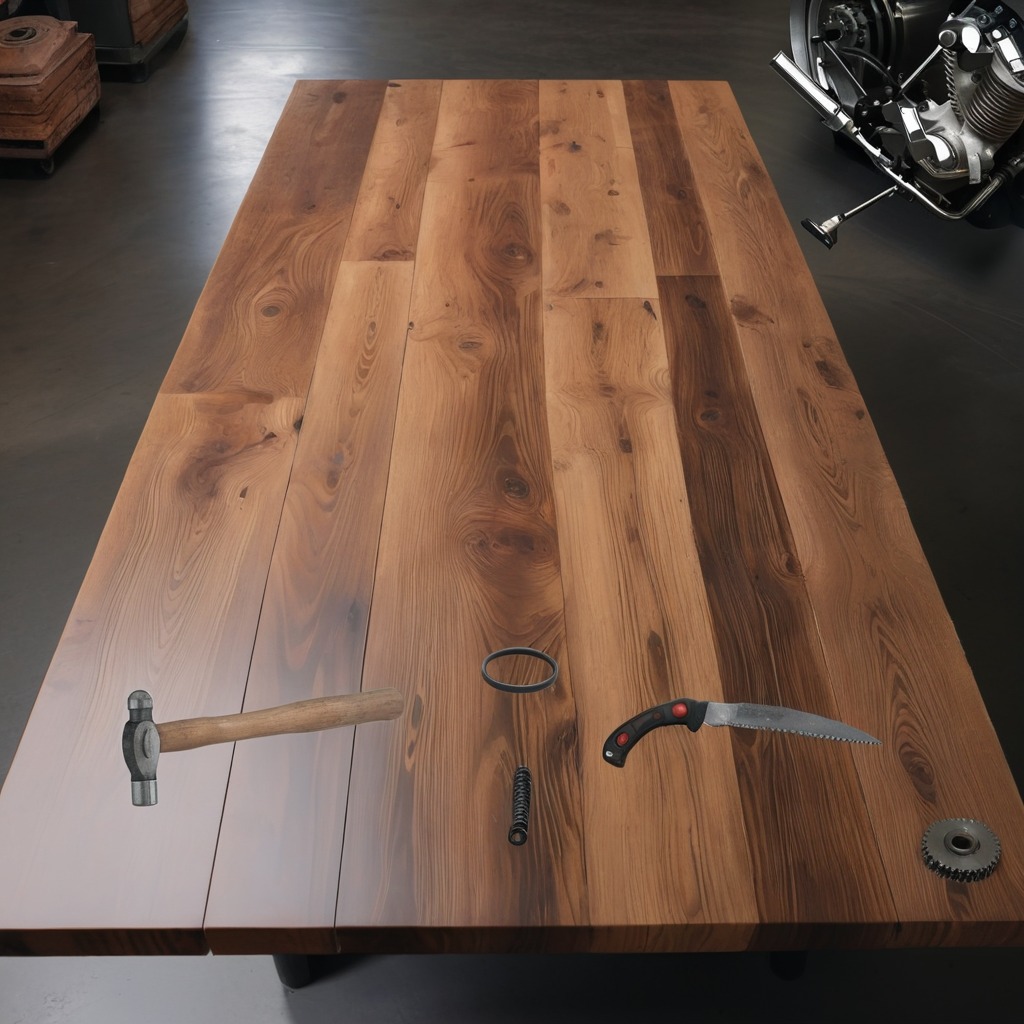
A rubber Oring, a steel gear with teeth, a hammer, a coiled metal spring, and a handheld metal saw are lying on the oil-spilled wooden table in a vintage motorcycle garage.